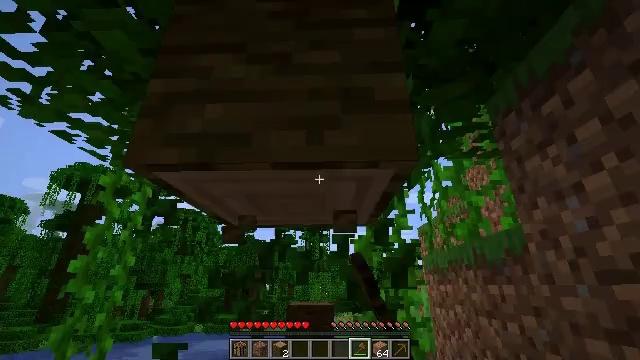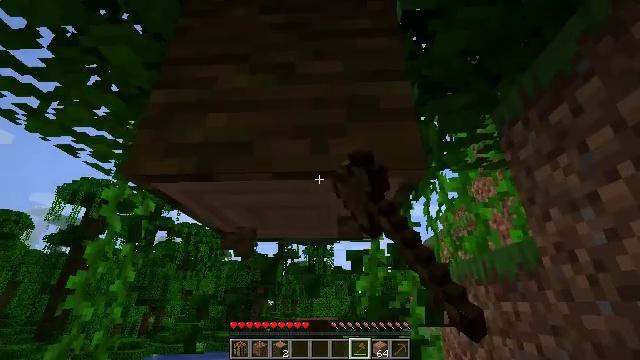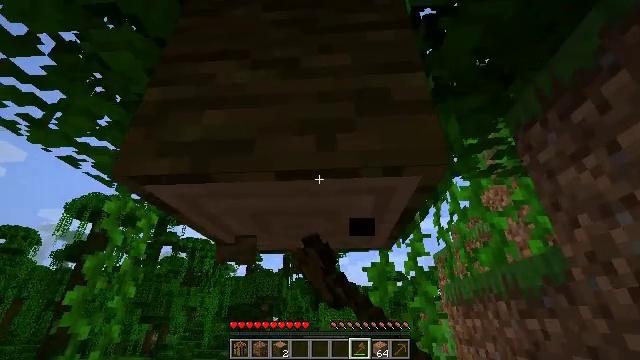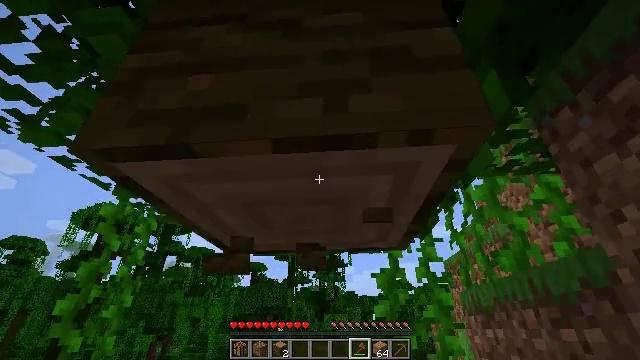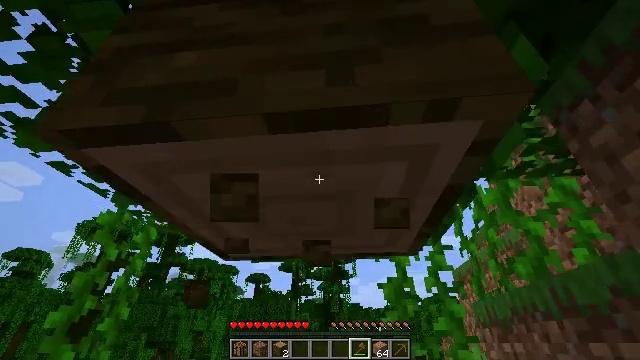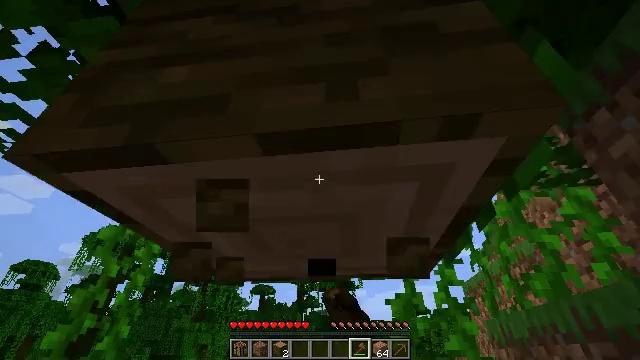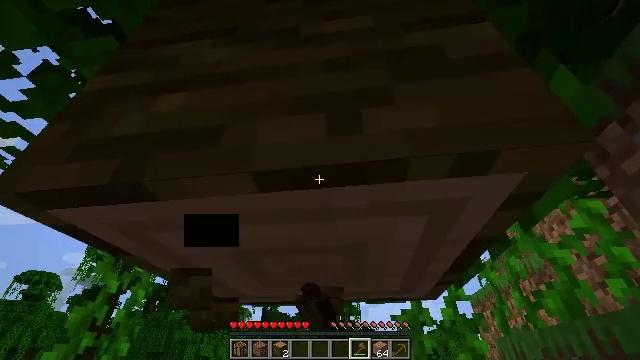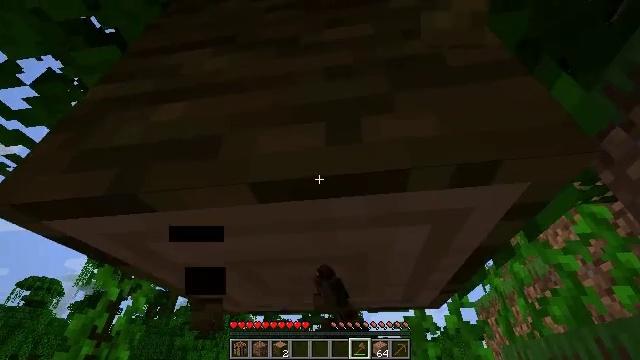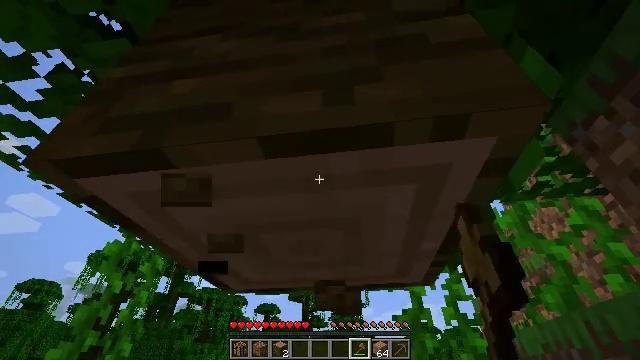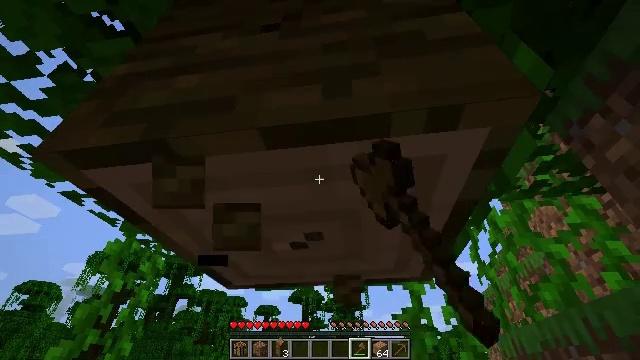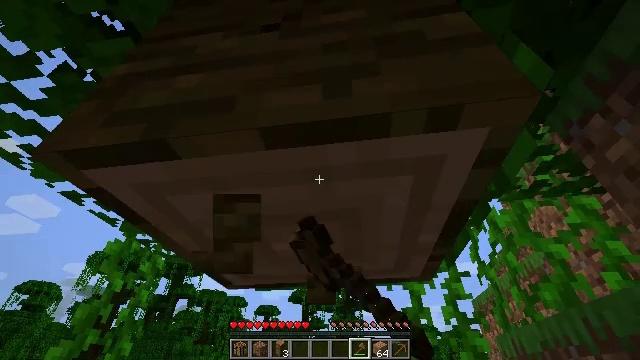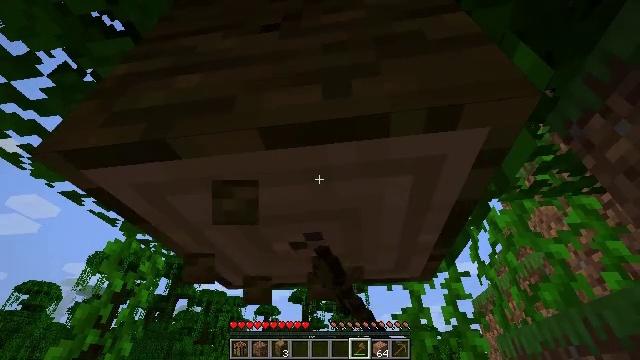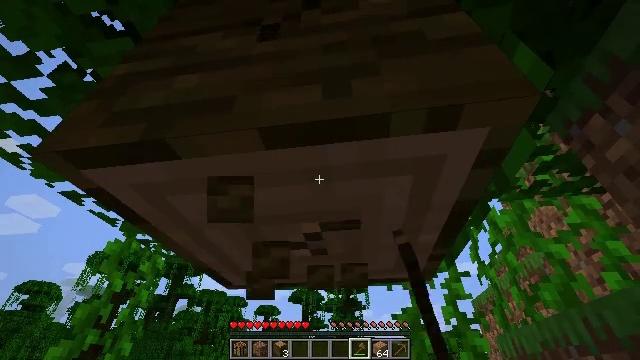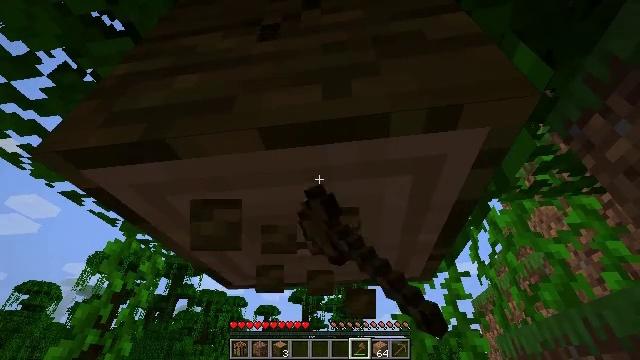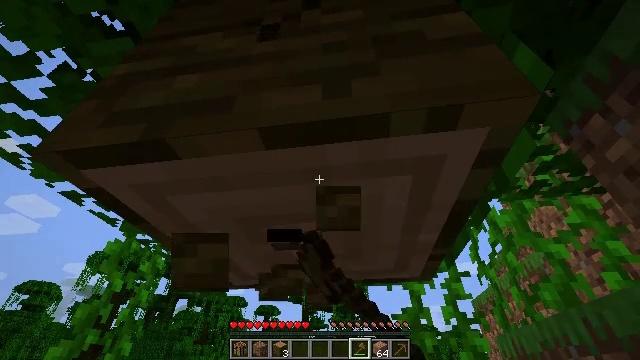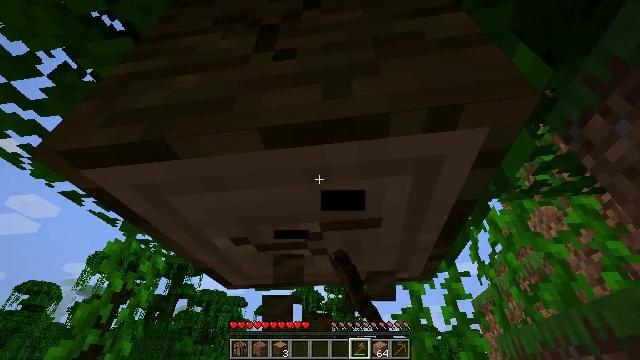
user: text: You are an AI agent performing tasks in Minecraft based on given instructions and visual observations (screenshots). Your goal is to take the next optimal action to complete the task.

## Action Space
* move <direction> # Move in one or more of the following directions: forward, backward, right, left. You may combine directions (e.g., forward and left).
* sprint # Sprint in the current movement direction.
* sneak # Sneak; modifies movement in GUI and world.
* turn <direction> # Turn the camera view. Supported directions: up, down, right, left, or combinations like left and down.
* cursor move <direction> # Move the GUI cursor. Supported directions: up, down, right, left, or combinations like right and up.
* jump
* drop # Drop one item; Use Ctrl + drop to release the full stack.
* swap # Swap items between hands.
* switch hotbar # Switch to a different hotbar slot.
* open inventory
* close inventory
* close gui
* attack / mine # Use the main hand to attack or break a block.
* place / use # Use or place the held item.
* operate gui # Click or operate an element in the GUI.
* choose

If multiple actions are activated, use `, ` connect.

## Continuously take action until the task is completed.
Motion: motion action
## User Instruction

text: Harvest the jungle log from the tree trunk.
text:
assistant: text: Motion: move forward, turn up, attack / mine
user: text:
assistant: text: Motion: move forward, turn left and up, attack / mine
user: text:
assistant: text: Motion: move forward, turn left and up, attack / mine
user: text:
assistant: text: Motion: turn up, attack / mine
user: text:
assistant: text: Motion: turn left and up, attack / mine
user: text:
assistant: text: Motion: turn up, attack / mine
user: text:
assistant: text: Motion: turn up, attack / mine
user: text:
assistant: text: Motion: attack / mine
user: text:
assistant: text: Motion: attack / mine
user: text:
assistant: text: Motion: attack / mine
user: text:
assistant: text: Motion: attack / mine
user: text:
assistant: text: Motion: attack / mine
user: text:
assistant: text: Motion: attack / mine
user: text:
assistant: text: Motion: attack / mine
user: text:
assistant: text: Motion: attack / mine
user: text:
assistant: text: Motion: attack / mine
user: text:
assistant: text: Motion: attack / mine
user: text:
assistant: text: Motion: attack / mine
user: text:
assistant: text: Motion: attack / mine
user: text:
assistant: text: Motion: attack / mine
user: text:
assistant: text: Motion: attack / mine
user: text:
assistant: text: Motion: attack / mine
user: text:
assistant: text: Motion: attack / mine
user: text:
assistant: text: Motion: attack / mine
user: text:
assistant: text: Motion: attack / mine
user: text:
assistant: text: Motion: attack / mine
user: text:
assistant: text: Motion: attack / mine
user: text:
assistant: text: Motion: attack / mine
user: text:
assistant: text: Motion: attack / mine
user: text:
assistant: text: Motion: turn up, attack / mine